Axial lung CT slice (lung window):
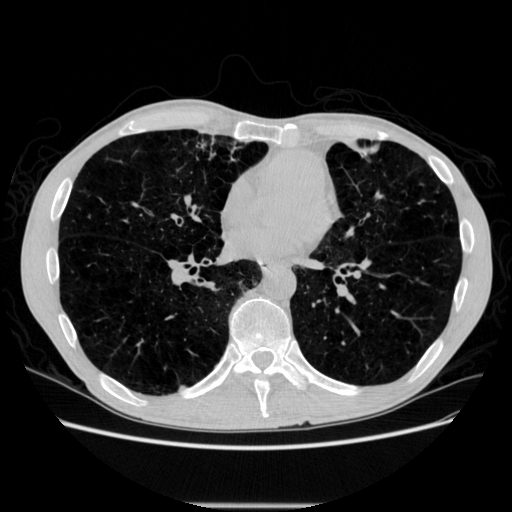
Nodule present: yes
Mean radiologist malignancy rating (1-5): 3